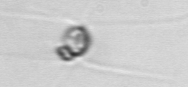
Label: Chaetoceros_danicus